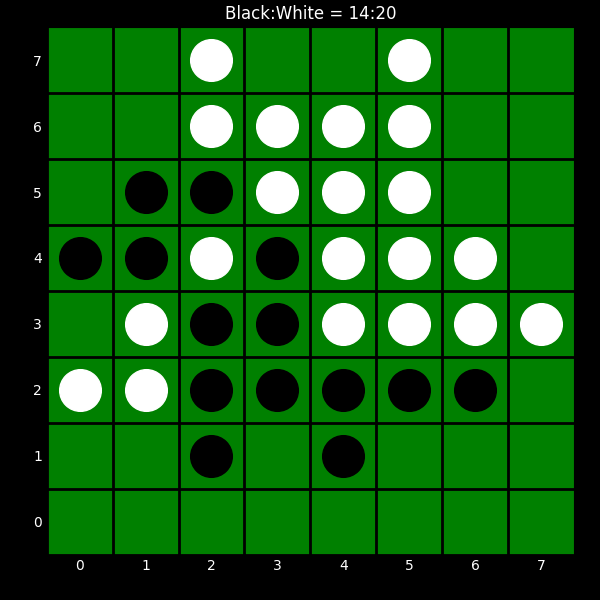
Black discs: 14
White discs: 20